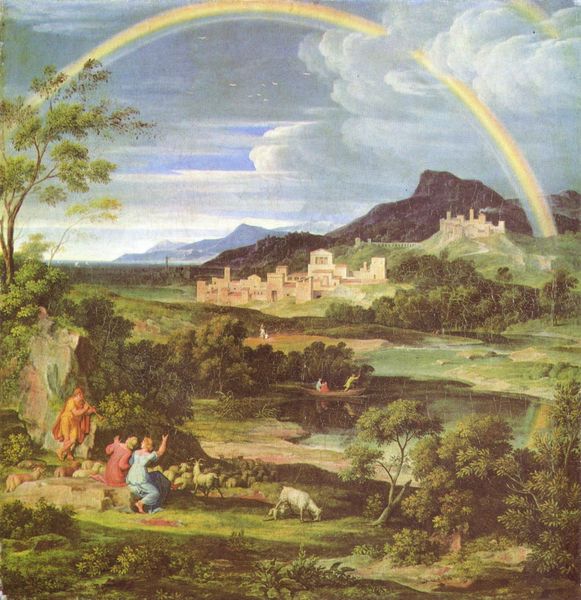
Titel: Heroische Landschaft mit dem Regenbogen
Künstler: Joseph Anton Koch
Standort: Karlsruhe
Institution: Staatliche Kunsthalle Karlsruhe
Schlagwörter: baum, berg, blau, dunkel, gewitter, gott, himmel, laub, schatten, wasser, weiß, wolken, bäume, fluss, frauen, gelb, grün, landschaft, menschen, ocker, see, sitzen, stadt, teich, ufer, braun, grau, hell, hintergrund, kleider, licht, männer, orange, schwarz, gebäude, gras, hund, rasen, rot, schloss, tier, tiere, wiese, wolke, architektur, bibel, kleidung, mensch, stein, ast, erde, horizont, häuser, hügel, natur, spiegelung, strauch, busch, büsche, gebüsch, gewässer, sonne, sträucher, boden, figur, gold, personen, pflanzen, schön, tal, wald, boot, engel, farbig, ruhig, bogen, zwei, stab, berge, bergig, fels, gebirge, dorf, nebel, tag, grasen, herde, vegetation, idylle, rast, figuren, romantik, ölgemälde, staffage, sturm, deutsch, regen, schaf, burg, ideal, idyllisch, felsig, wolcken, ferdinand, rom, flöte, landschaftsbild, hügelig, christlich, wanderer, fressen, pan, mittelalter, griechenland, poussin, balu, menscehn, arkadien, heroische landschaft, wanderstab, fließen, schafe, böcke, hirte, hirten, schaft, heroisch, ziege, koch, johann, joseph, römisch, ziegen, friede, regenbogen, schafherde, salzburg, bukolisch, mneschen, anton, ideallandschaft, lorrain, hüter, figure, arkadisch, grünewald, matthias, altdorfer, regenbögen, ziegenherde, heroische, verblauen, spektrum, erwarten, himmelwolken, johan, altdiórfer, bäumeschaf